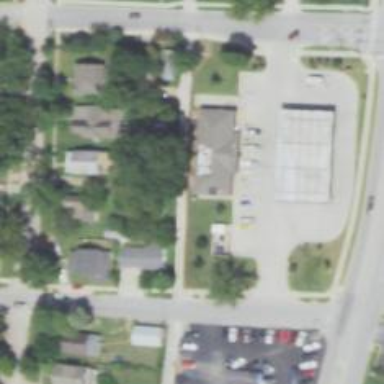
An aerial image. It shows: Convenience shop.